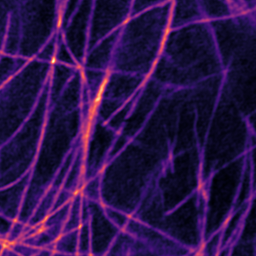
Label: Super-resolution Microtubules image